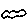
Label: cloud